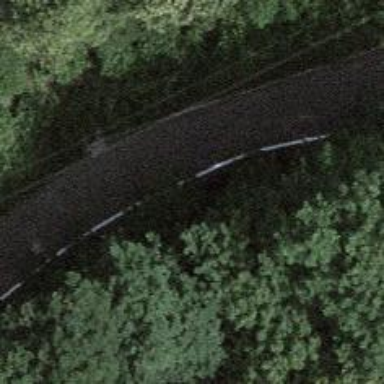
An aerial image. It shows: Unclassified road with asphalt surface.